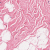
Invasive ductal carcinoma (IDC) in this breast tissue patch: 0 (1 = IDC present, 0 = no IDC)